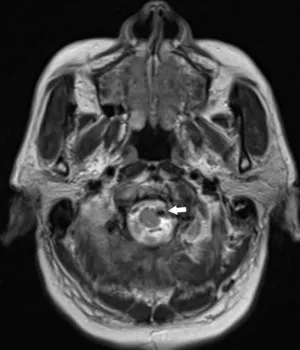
MR images in a patient with nape pain and left leg weakness. (B) Axial T2 weighted MR image showing anterolateral compression of the spinal cord by left vertebral artery.
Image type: radiology (mri)